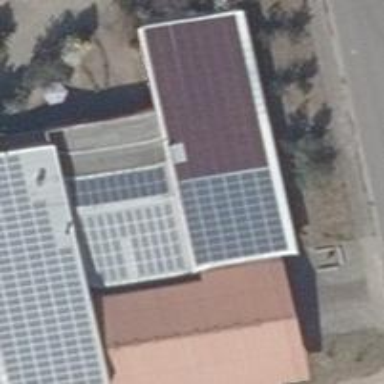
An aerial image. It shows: Solar photovoltaic panel generator on the roof of building.